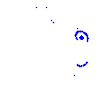
Particle: kaon